Question: I feel like I'm missing something here. I'm trying to execute a php script from the Window command line, here is my script:
'''
<?php
$file = "test_log.txt";
$content = date("Y-m-d H:i:s") . " - Action logged.
";
file_put_contents($file, $content, FILE_APPEND);
echo "That worked. I think.";
?>
'''
When called from my browser it works perfectly. A log file is appended with the latest action. However when called from the command line I get the , but nothing else happens, no appendment of the log file. See below:

Any ideas?
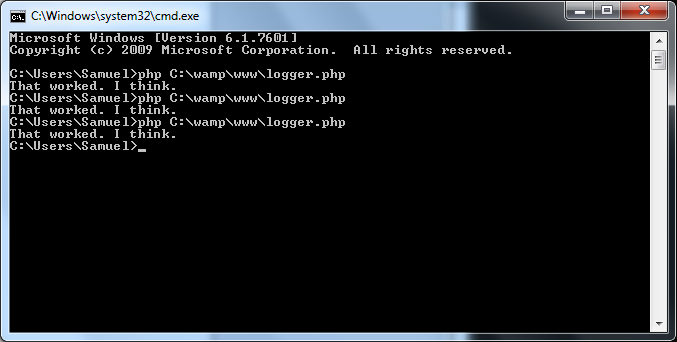
Answer: This should do it:
'''
file_put_contents(__DIR__.'/'.$file, $content, FILE_APPEND);
'''
Reason: Your webserver has a different $_SERVER['DOCUMENT_ROOT'] (and current work directory) than the Command Line Interpreter.